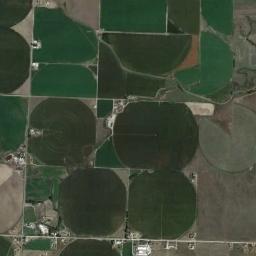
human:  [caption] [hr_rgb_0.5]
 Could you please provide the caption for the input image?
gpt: There is some open space in the picture .

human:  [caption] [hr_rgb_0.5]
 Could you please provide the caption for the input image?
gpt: Several dark green circular farmlands and a fan-shaped farmlands are on the ground and some other shapes of farmlands beside .

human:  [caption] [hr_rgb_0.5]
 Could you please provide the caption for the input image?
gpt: A few green and tan mixed circular farmland with full, Semi, And large semicircles .

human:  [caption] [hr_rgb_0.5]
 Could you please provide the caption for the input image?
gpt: There are some green circle farmland and square farmland .

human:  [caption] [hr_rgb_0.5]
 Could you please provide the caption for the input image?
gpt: There are some circular farmlands and rectangle farmlands .